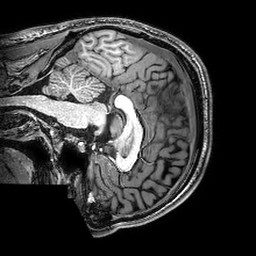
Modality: T1w
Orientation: sagittal
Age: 25
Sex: male
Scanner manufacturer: philips
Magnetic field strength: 3 T
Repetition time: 0.008315 s
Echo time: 0.00382 s